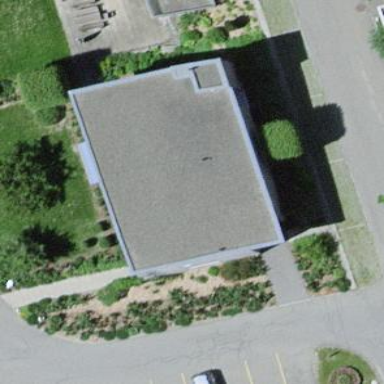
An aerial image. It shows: Commercial building.